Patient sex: M
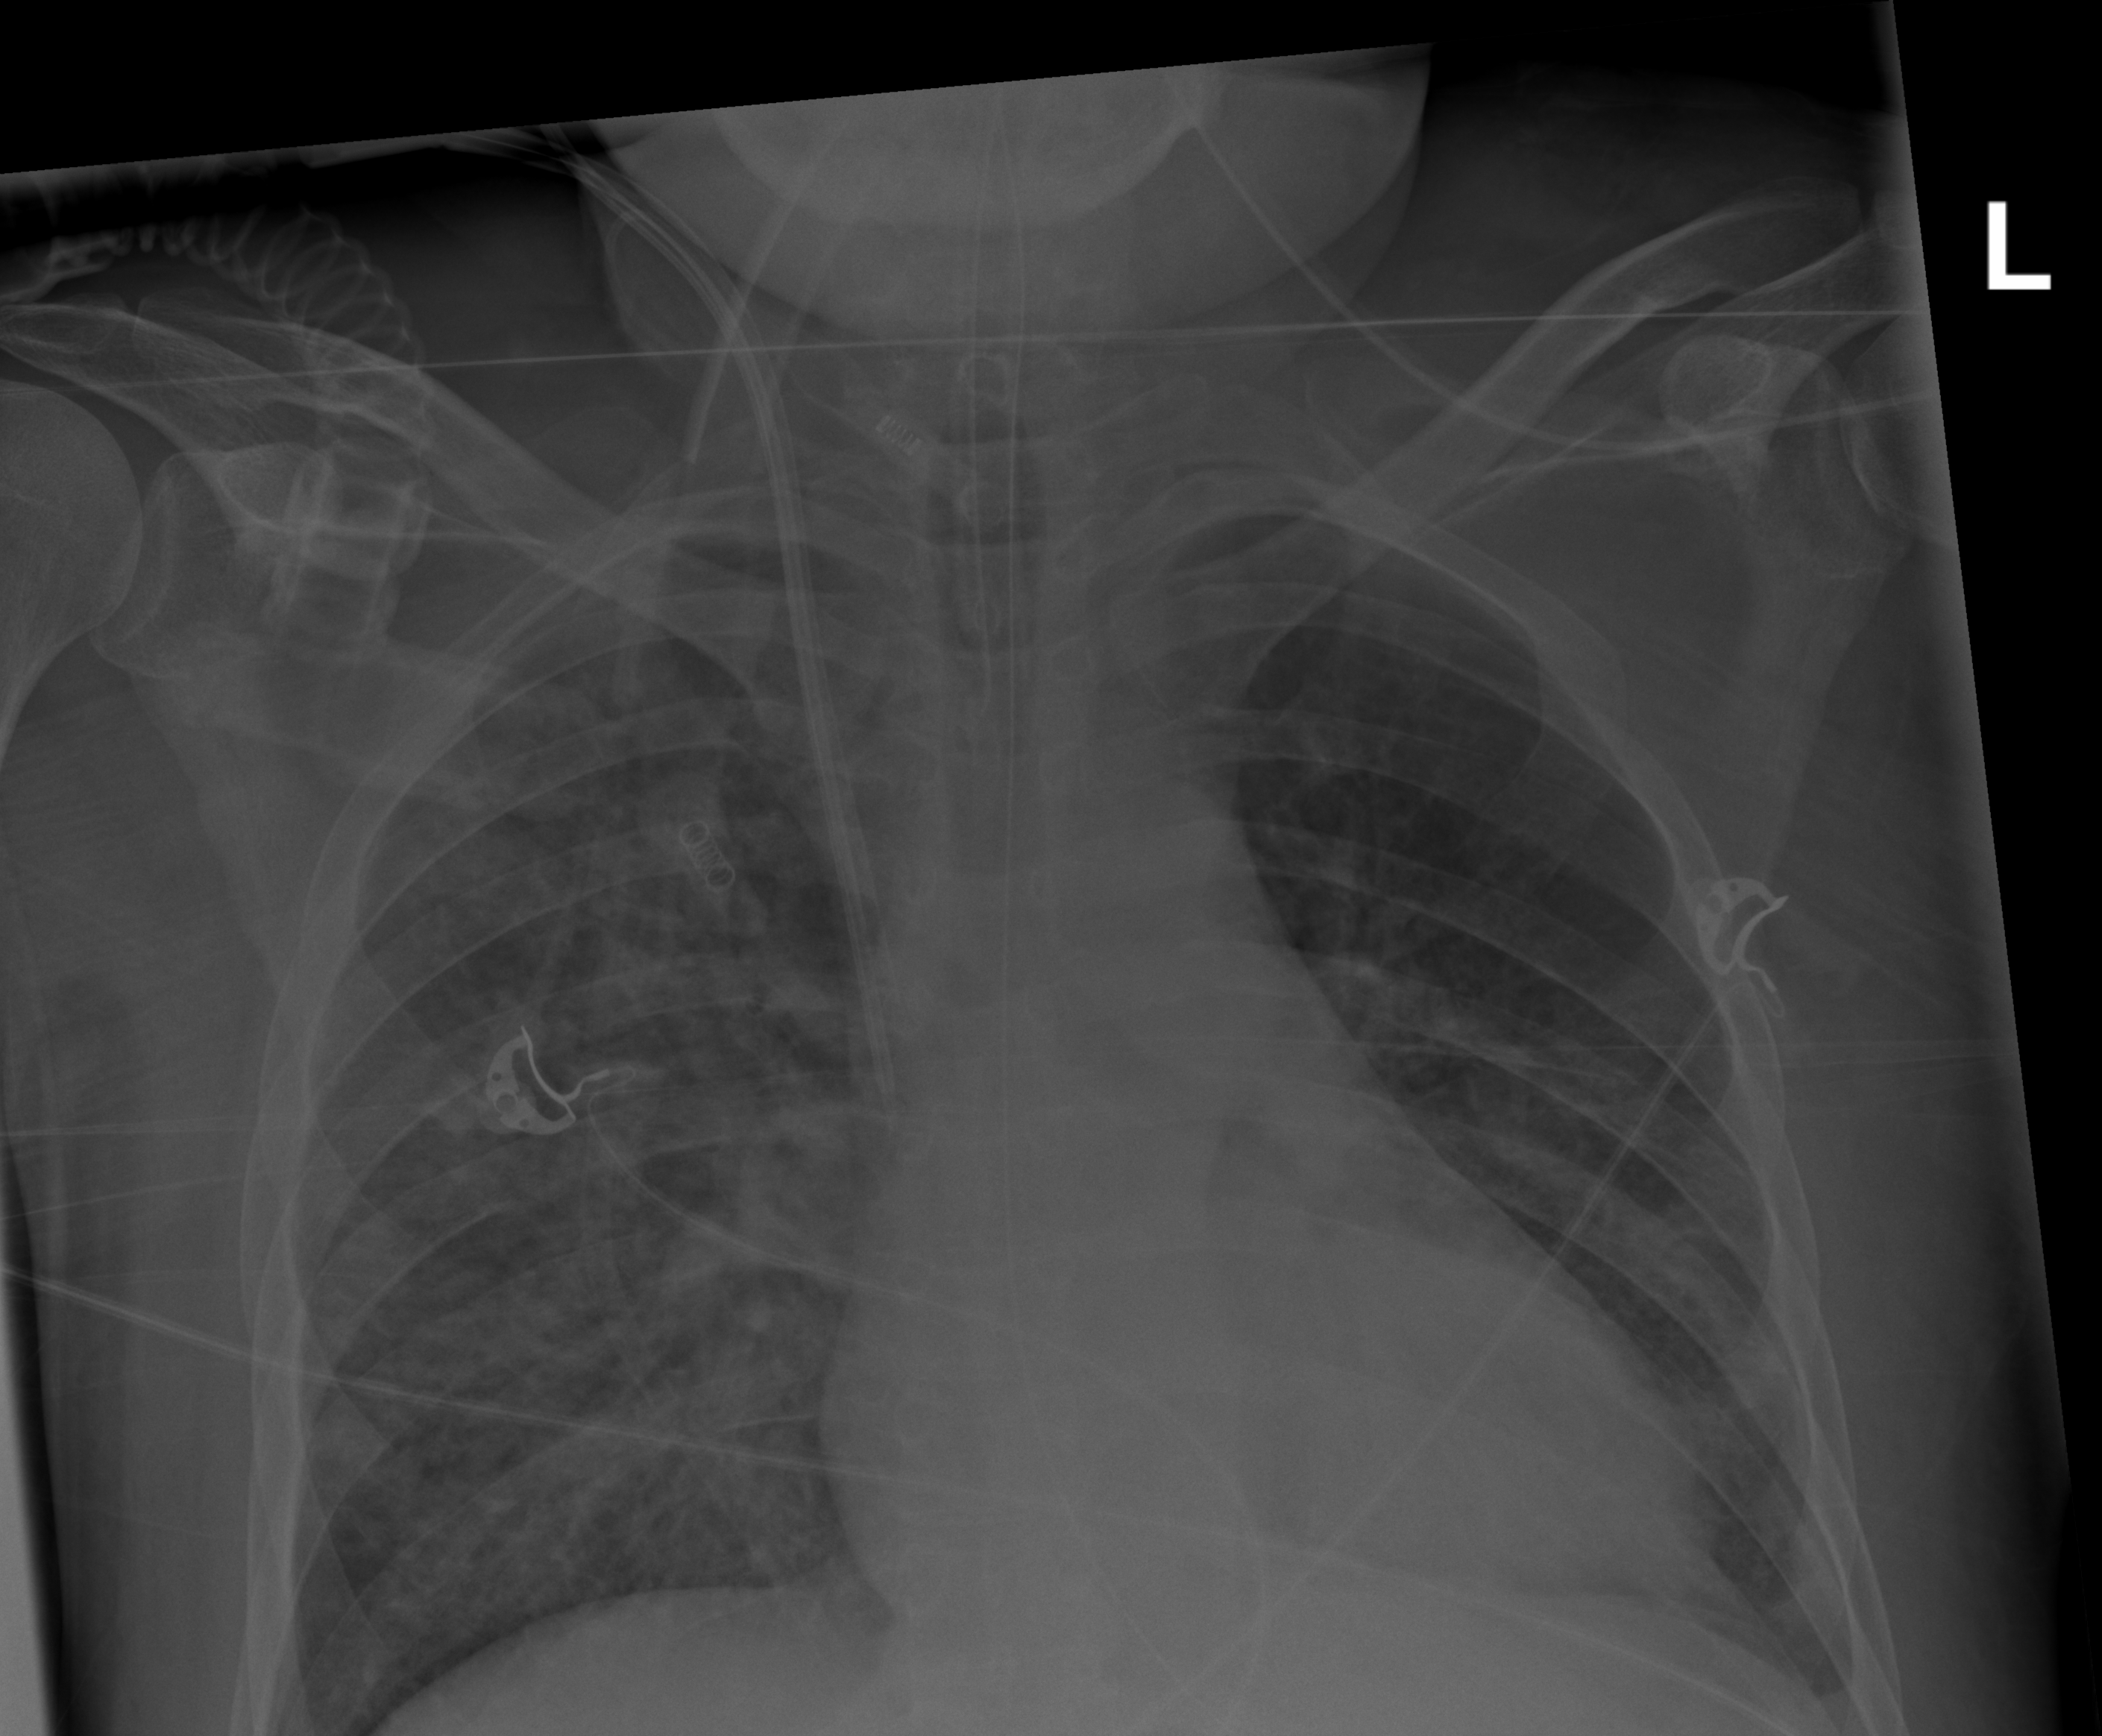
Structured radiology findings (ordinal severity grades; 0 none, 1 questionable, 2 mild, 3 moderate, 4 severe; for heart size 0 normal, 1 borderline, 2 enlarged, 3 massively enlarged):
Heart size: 2
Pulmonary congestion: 0
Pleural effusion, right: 0
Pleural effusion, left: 2
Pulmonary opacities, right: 3
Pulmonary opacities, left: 2
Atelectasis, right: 3
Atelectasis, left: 2